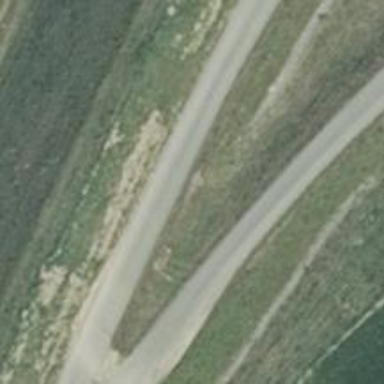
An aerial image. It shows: Asphalt track with grade1 surface.